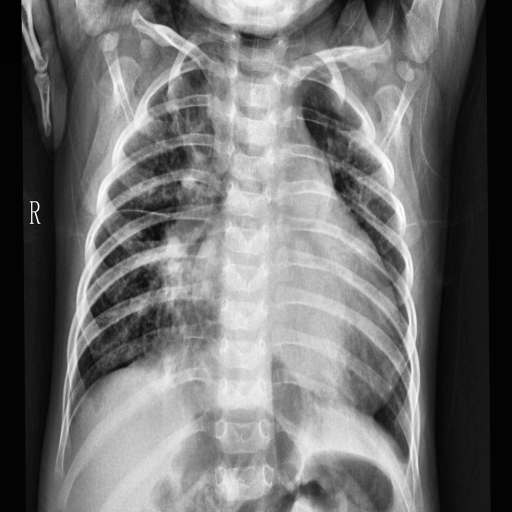
Finding: PNEUMONIA